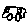
Label: car